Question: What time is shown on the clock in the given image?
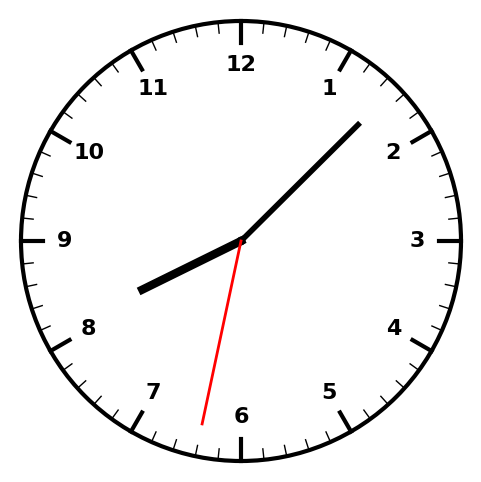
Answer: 08:07:32